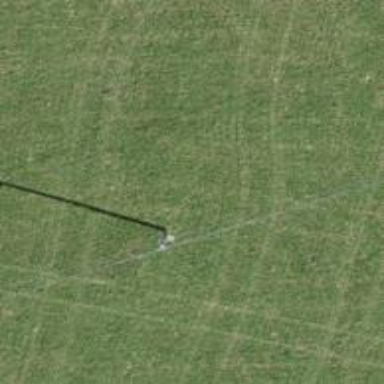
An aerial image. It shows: Power pole.